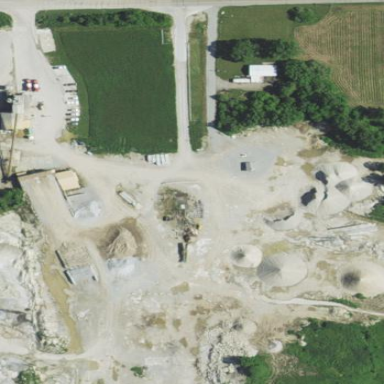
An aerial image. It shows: Industrial area featuring concrete plant.